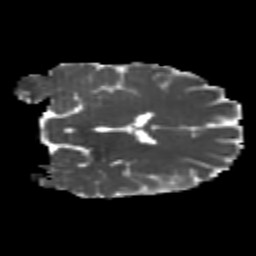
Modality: MD
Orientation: coronal
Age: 22
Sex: female
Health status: healthy
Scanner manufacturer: philips
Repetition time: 7.477 s
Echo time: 0.08753 s